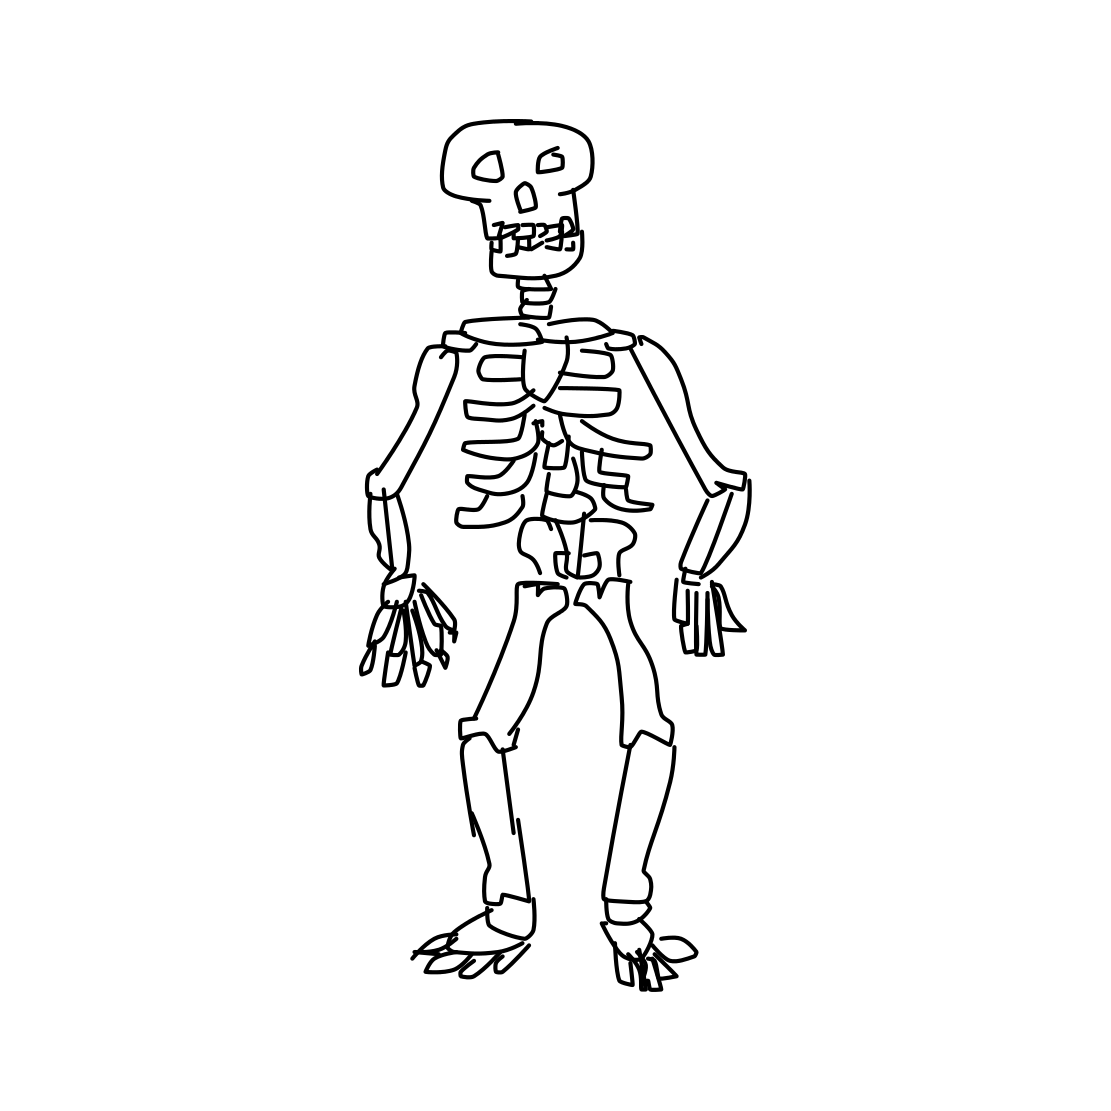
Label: human-skeleton